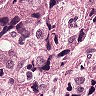
Metastatic tissue present: yes